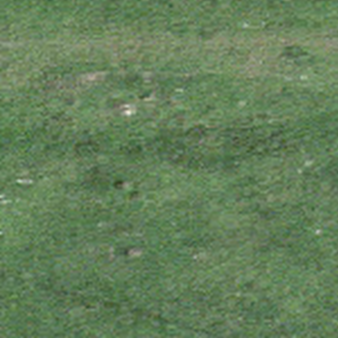
Label: other